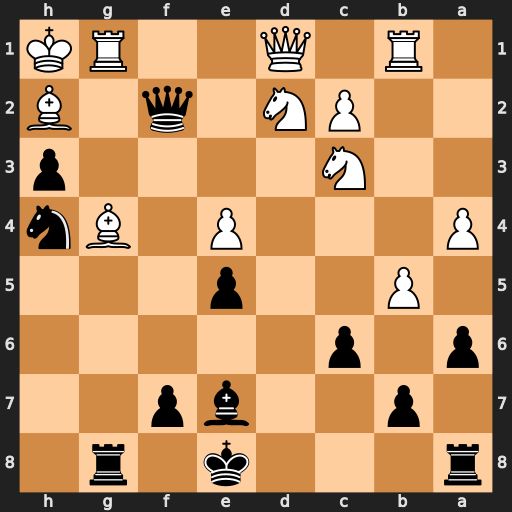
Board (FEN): r3k1r1/1p2bp2/p1p5/1P2p3/P3P1Bn/2N4p/2PN1q1B/1R1Q2RK
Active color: b
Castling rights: q
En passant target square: -
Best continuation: Qg2+ Rxg2 hxg2+ Kg1 Bc5#